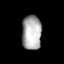
Tissue: lung
Cell type: Epithelial cells
Senescence score: 0.1562
Nuclear area (px): 669
Mean DAPI intensity: 170.903